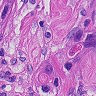
Metastatic tissue present: yes